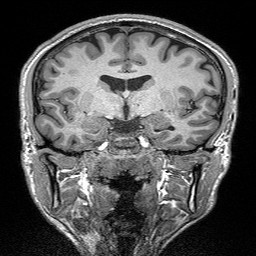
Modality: T1w
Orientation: sagittal
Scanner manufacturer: siemens
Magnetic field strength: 3 T
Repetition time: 2.3 s